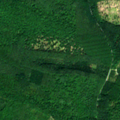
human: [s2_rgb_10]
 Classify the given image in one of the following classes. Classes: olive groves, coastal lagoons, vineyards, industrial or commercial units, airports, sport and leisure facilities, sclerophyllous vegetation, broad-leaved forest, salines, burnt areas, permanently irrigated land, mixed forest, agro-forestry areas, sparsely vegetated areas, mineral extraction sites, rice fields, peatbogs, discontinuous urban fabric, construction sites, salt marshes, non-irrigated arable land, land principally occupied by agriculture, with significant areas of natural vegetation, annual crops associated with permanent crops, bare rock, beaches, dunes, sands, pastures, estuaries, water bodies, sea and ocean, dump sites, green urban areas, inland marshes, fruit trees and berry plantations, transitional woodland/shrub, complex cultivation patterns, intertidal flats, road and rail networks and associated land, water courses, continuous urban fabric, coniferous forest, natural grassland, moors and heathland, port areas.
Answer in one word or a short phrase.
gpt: broad-leaved forest, mixed forest